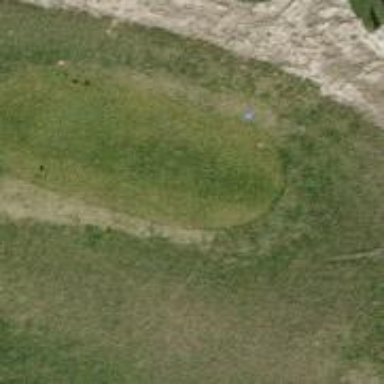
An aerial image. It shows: Golf tee area covered with grass.